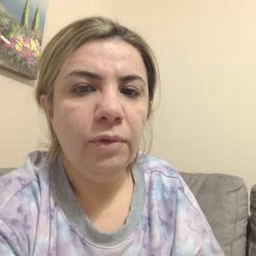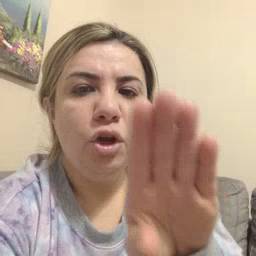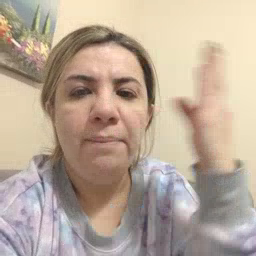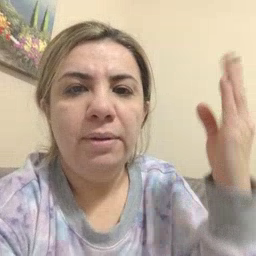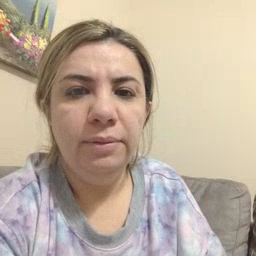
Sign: open